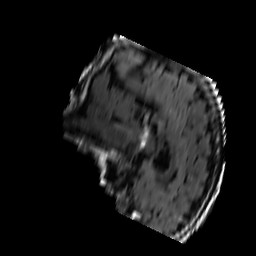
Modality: FLAIR
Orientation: sagittal
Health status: ill
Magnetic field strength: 3 T